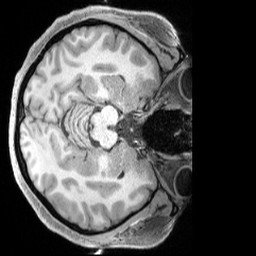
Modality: T1w
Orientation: axial
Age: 36
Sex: female
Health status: healthy
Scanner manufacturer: siemens
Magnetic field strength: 3 T
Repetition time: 2.4 s
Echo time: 0.00222 s